Question: The error message screenshot:

When I click the "click here" button in the paragraph that says "If you forgot your username/password, to send a verification message that contains your username/password to your email address", the dialogue box pops up and says "MailCompositionService quit unexpectedly", and that message is the error I want to solve.
This class below this sentence is the Swift code for the page that has the "click here" button which generates the error I want to solve. It is the ViewController class.
'''
import UIKit
import MessageUI
class ViewController: UIViewController, MFMailComposeViewControllerDelegate
{
@IBOutlet weak var ClickHereSendEmailButton: UIButton!
@IBOutlet weak var Label: UILabel!
@IBOutlet weak var UsernameTextField: UITextField!
@IBOutlet weak var PasswordTextField: UITextField!
@IBOutlet weak var SignInButton: UIButton!
@IBAction func PressedSignInButton(sender: UIButton)
{
if UsernameTextField.text == username && PasswordTextField.text == password
{
// create the alert
let alert = UIAlertController(title: "Correct", message: "Your credentials are correct.", preferredStyle: UIAlertControllerStyle.Alert)
// add an action (button)
alert.addAction(UIAlertAction(title: "Okay", style: UIAlertActionStyle.Default, handler: nil))
// show the alert
self.presentViewController(alert, animated: true, completion: nil)
Label.text = "The credentials are correct."
UsernameTextField.resignFirstResponder()
PasswordTextField.resignFirstResponder()
}
else
{
// create the alert
let alert = UIAlertController(title: "Incorrect", message: "Your credentials are incorrect.", preferredStyle: UIAlertControllerStyle.Alert)
// add an action (button)
alert.addAction(UIAlertAction(title: "Okay", style: UIAlertActionStyle.Default, handler: nil))
// show the alert
self.presentViewController(alert, animated: true, completion: nil)
Label.text = "The credentials are not correct."
UsernameTextField.resignFirstResponder()
PasswordTextField.resignFirstResponder()
}
}
@IBAction func PressedClickHereSendEmailButton(sender: UIButton)
{
let mailComposeViewController = configuredMailComposeViewController()
if MFMailComposeViewController.canSendMail() {
self.presentViewController(mailComposeViewController, animated: true, completion: nil)
} else {
self.showSendMailErrorAlert()
}
}
func configuredMailComposeViewController() -> MFMailComposeViewController {
let mailComposerVC = MFMailComposeViewController()
mailComposerVC.mailComposeDelegate = self // Extremely important to set the --mailComposeDelegate-- property, NOT the --delegate-- property
mailComposerVC.setToRecipients(["nurdin@gmail.com"])
mailComposerVC.setSubject("Sending you an in-app e-mail...")
mailComposerVC.setMessageBody("Sending e-mail in-app is not so bad!", isHTML: false)
return mailComposerVC
}
func showSendMailErrorAlert() {
let sendMailErrorAlert = UIAlertView(title: "Could Not Send Email", message: "Your device could not send e-mail. Please check e-mail configuration and try again.", delegate: self, cancelButtonTitle: "OK")
sendMailErrorAlert.show()
}
// MARK: MFMailComposeViewControllerDelegate
func mailComposeController(controller: MFMailComposeViewController, didFinishWithResult result: MFMailComposeResult, error: NSError?) {
controller.dismissViewControllerAnimated(true, completion: nil)
}
}
'''
Here is the AppDelegate class
'''
import UIKit
@UIApplicationMain
class AppDelegate: UIResponder, UIApplicationDelegate
{
var window: UIWindow?
func application(application: UIApplication, didFinishLaunchingWithOptions launchOptions: [NSObject: AnyObject]?) -> Bool {
// Override point for customization after application launch.
return true
}
}
'''
Create account page:
'''
import UIKit
var username = ""
var password = ""
var email = ""
class CreateAccountPage: UIViewController
{
@IBOutlet weak var UserNameTextField: UITextField!
@IBOutlet weak var PasswordTextField: UITextField!
@IBOutlet weak var EmailAddressTextField: UITextField!
@IBOutlet weak var ActivateButton: UIButton!
@IBOutlet weak var ReturnButton: UIButton!
@IBAction func PressedActivateButton(sender: UIButton)
{
username = UserNameTextField.text!
password = PasswordTextField.text!
email = EmailAddressTextField.text!
// create the alert
let alert = UIAlertController(title: "Activated", message: "Your new account is now activated.", preferredStyle: UIAlertControllerStyle.Alert)
// add an action (button)
alert.addAction(UIAlertAction(title: "Okay", style: UIAlertActionStyle.Default, handler: nil))
// show the alert
self.presentViewController(alert, animated: true, completion: nil)
}
@IBAction func ReturnButton(sender: UIButton)
{
}
//performSegueWithIdentifier("mySegueID", sender: nil
}
'''
EDIT: I also included two screenshots so please view them to make it clear.
EDIT #2: I would post more screenshots of the storyboard links but I can only post two, so let me know and I'll email them.
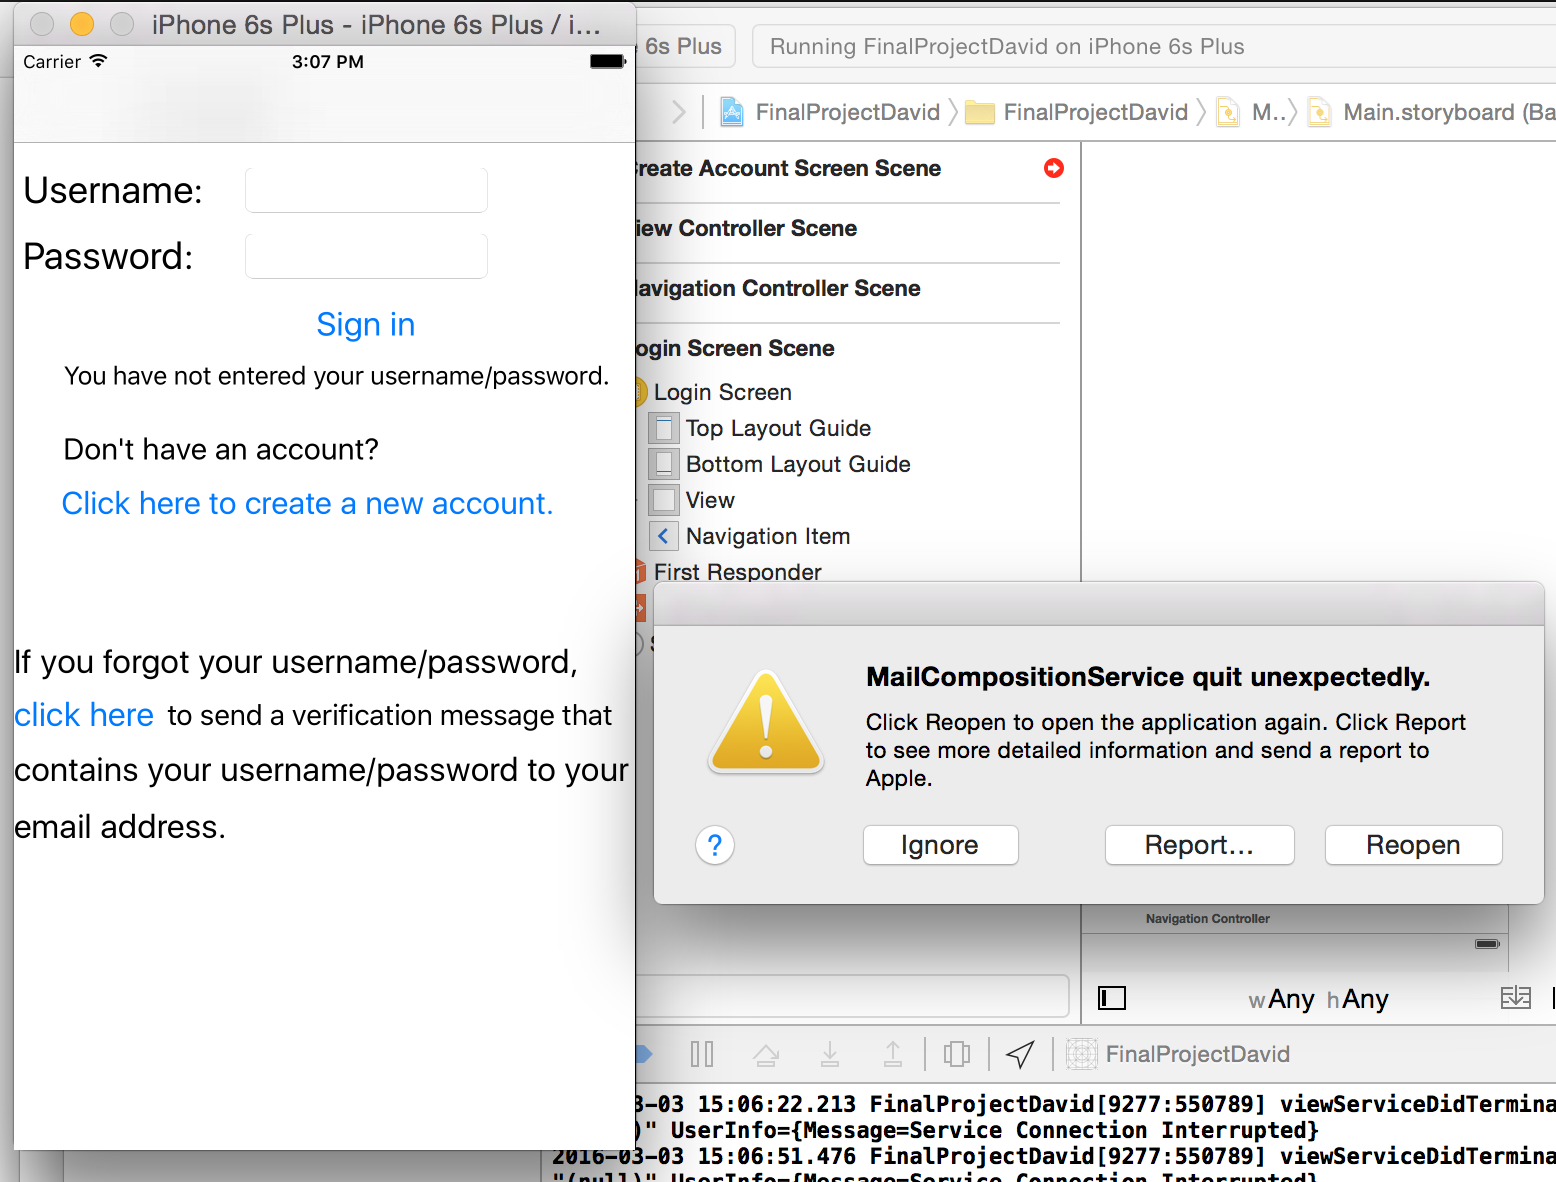
Answer: The 'MailCompositionService quit unexpectedly' error is a simulator bug. Run your mail sending code on a real device to test it.